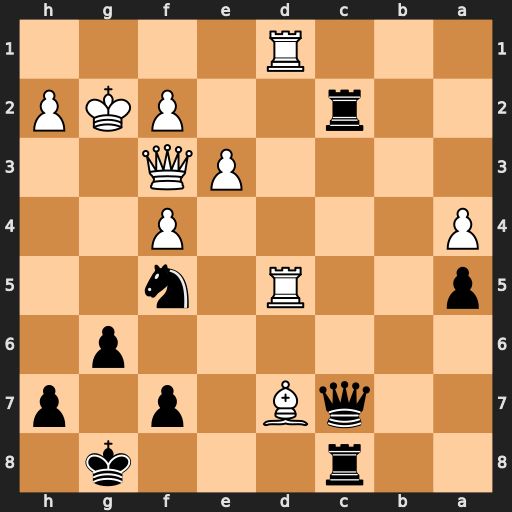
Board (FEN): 2r3k1/2qB1p1p/6p1/p2R1n2/P4P2/4PQ2/2r2PKP/3R4
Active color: b
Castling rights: -
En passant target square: -
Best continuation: Nh4+ Kg3 Nxf3